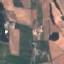
Land use / land cover: PermanentCrop